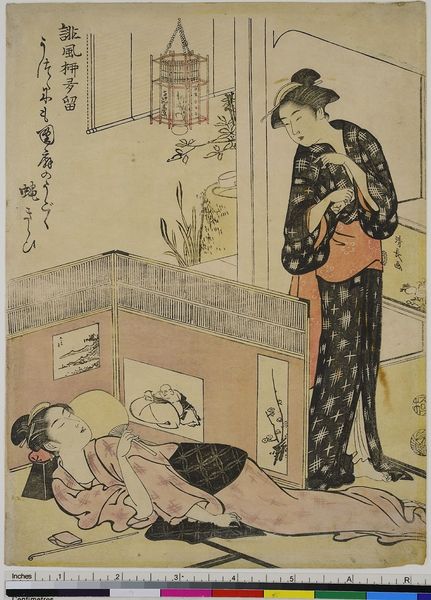
Titel: Die Frau, die keine Fliegen mag, aus der Serie: Sammlung humorvoller Gedichte
Künstler: Torii Kiyonaga
Standort: Hamburg
Institution: Museum für Kunst und Gewerbe Hamburg
Schlagwörter: schlaf, holzschnitt, paravent, traum, druckgraphik, druckgrafik, literatur, brief, briefumschlag, liebesbrief, gedicht, vision, zeit, farbholzschnitt, korrespondenz, wandschirm, kurtisane, edo, reproduktionen, dichtkunst, druckerzeugnisse, fächer, briefverkehr, ukiyo, hetäre